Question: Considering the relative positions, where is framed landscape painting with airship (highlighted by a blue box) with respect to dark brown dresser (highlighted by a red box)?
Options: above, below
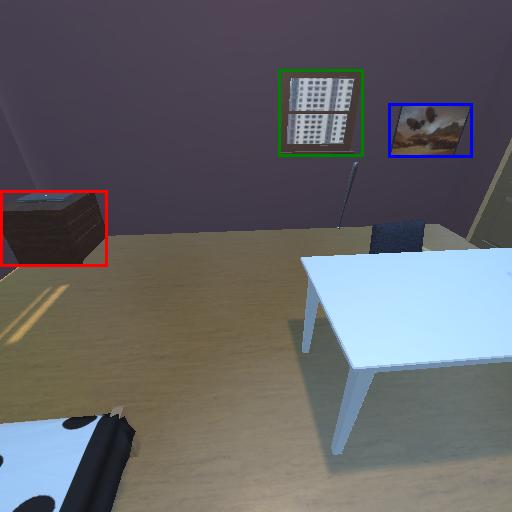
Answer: above